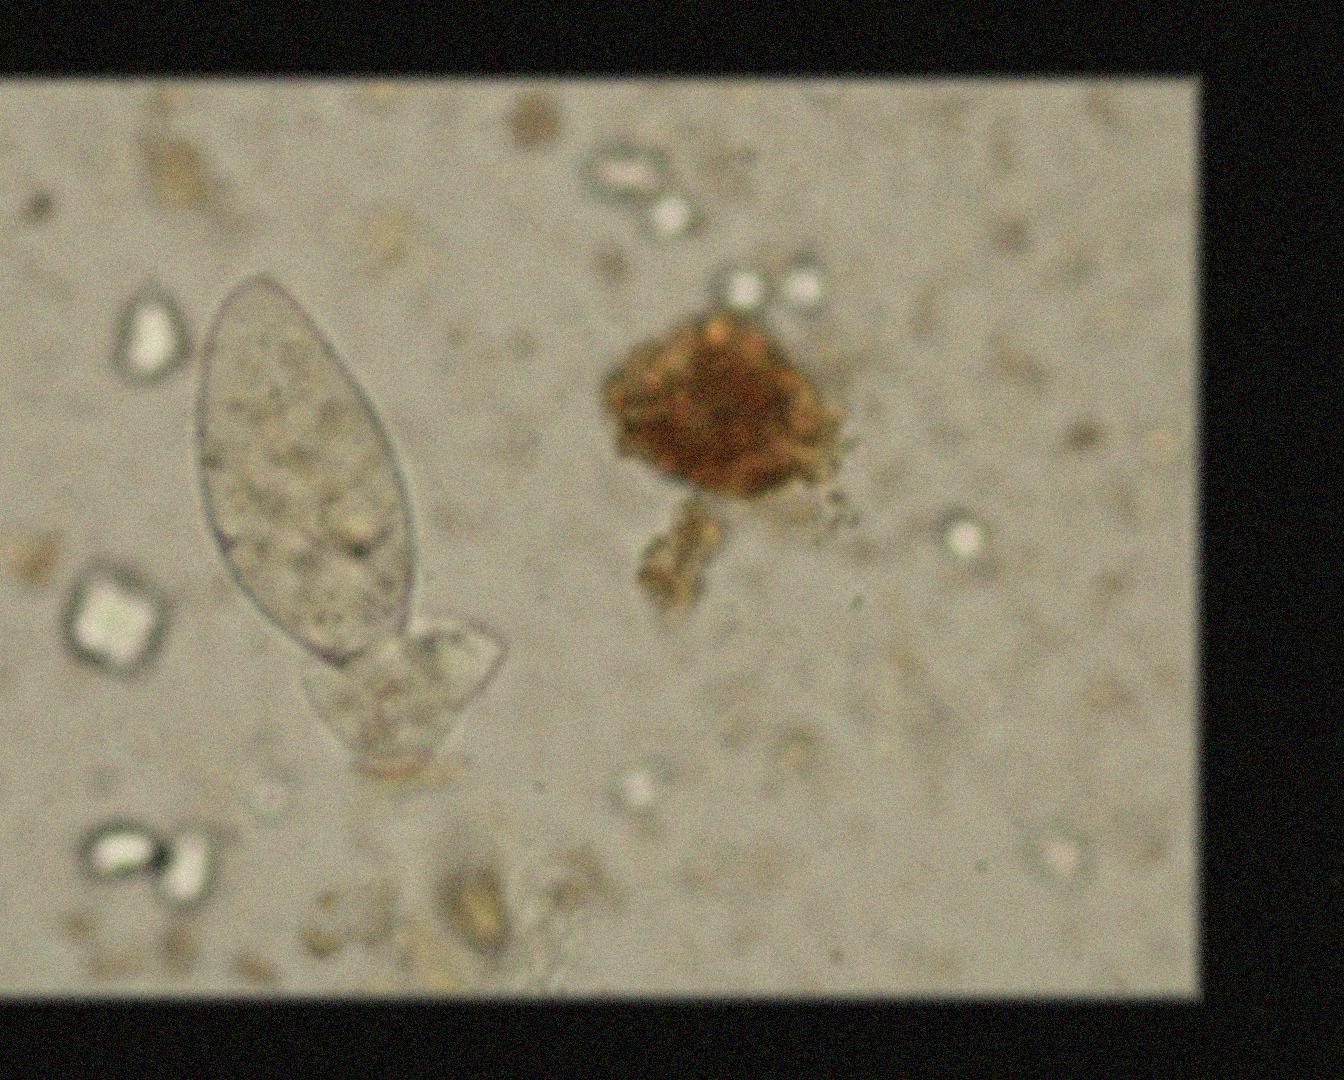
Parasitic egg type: Fasciolopsis buski